Question:
How do I get the width of 3 (marked with green color in the image) in vim script?
If there is no 'signs' column, and there are no other "special columns", I can get it with
'winwidth(0) - (max([len(line('$')), &numberwidth-1]) + 1)'
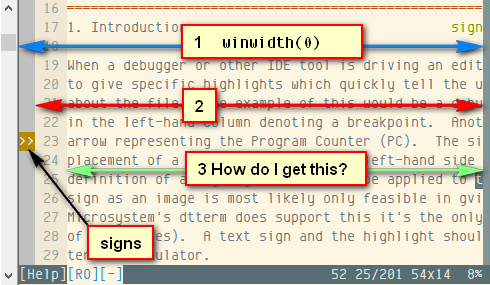
Answer: I think, you should be able to get that width using:
'''
:set virtualedit=all
:norm! g$
:echo virtcol('.')
'''
Alternatively, you could check, whether a signcolumn is present (e.g. using 'redir')
'''
:redir =>a |exe "sil sign place buffer=".bufnr('')|redir end
:let signlist=split(a, '
')
:let width=winwidth(0) - ((&number||&relativenumber) ? &numberwidth : 0) - &foldcolumn - (len(signlist) > 1 ? 2 : 0)
'''